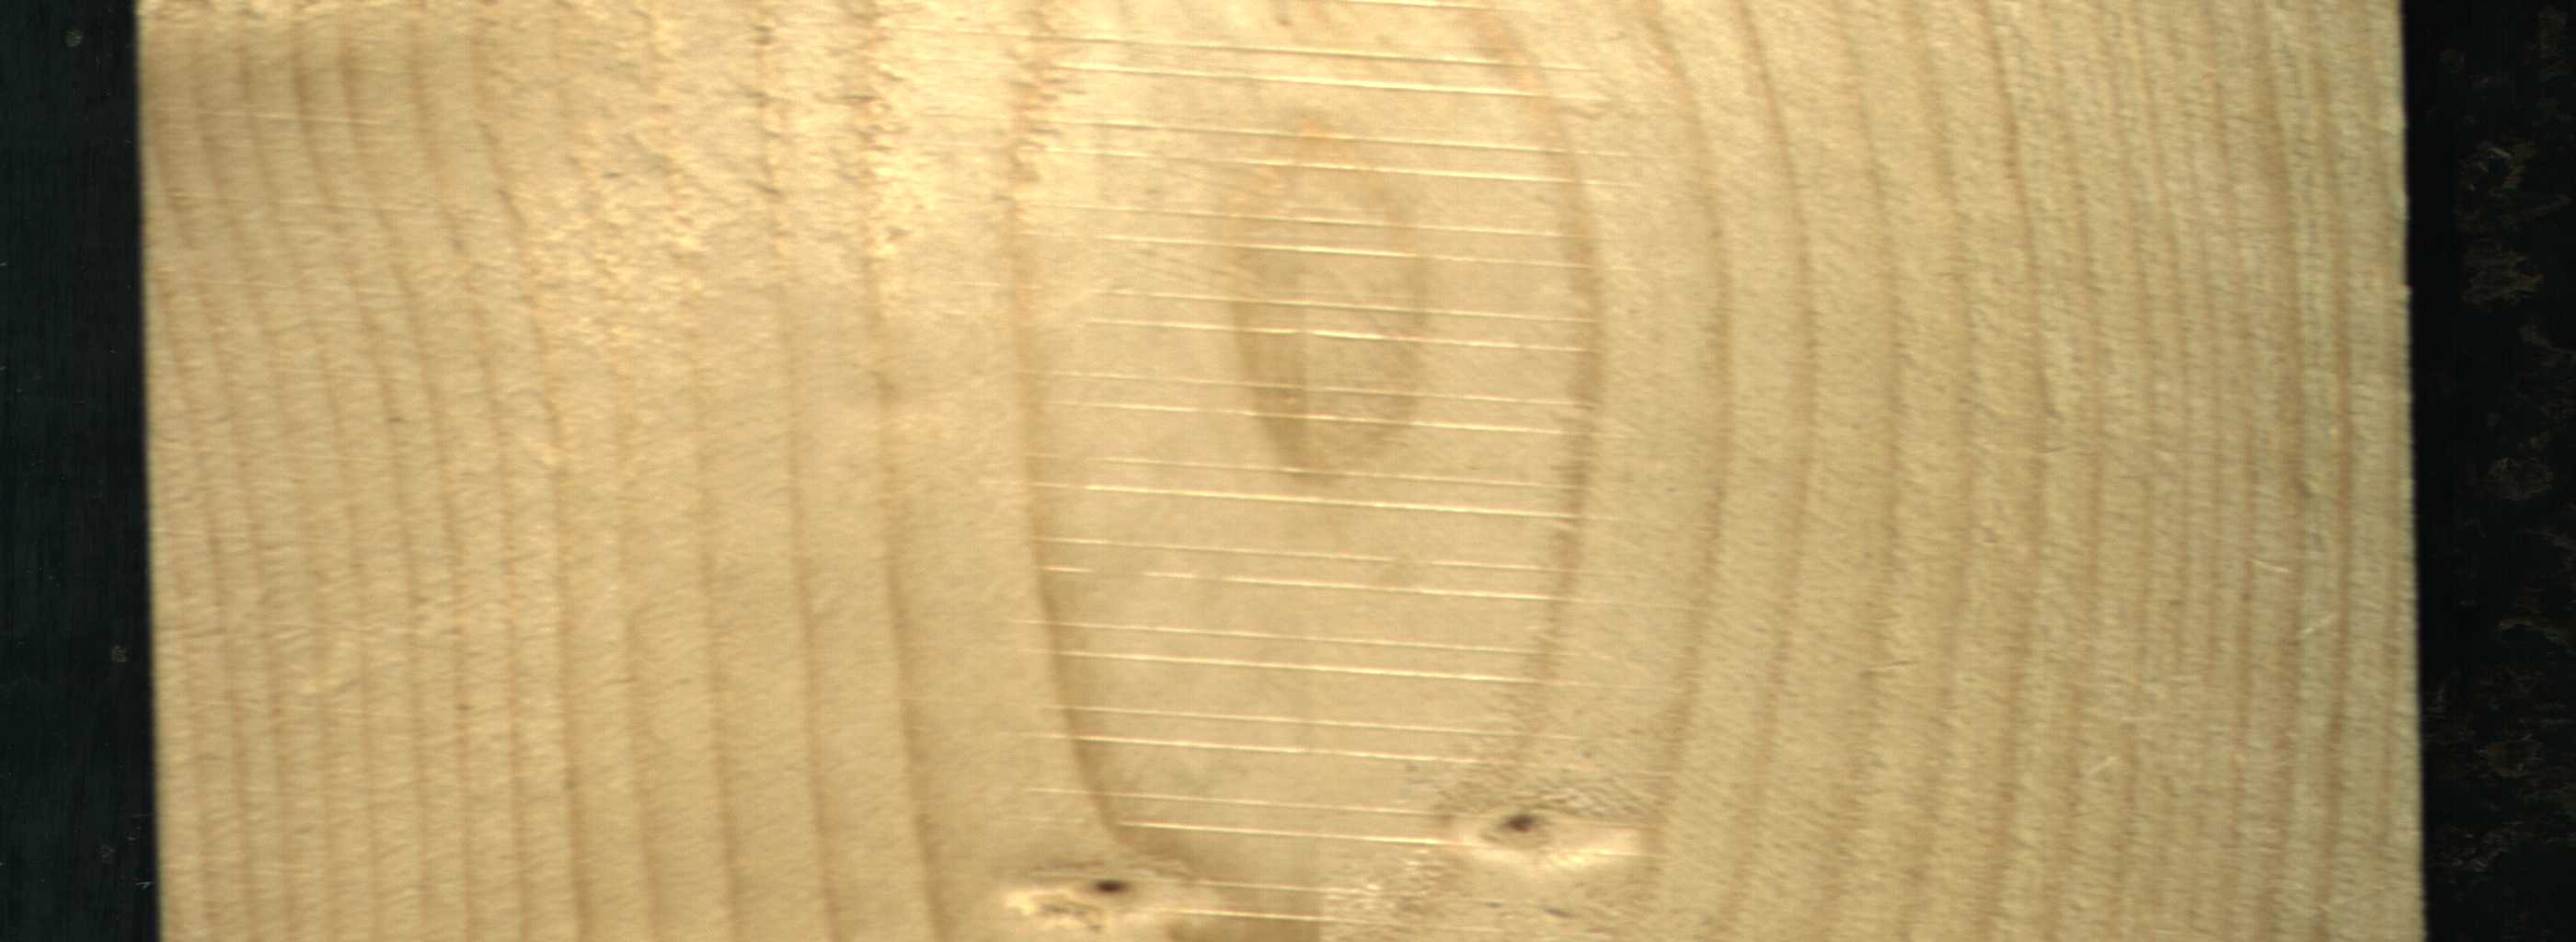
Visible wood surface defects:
Live_Knot
Live_Knot